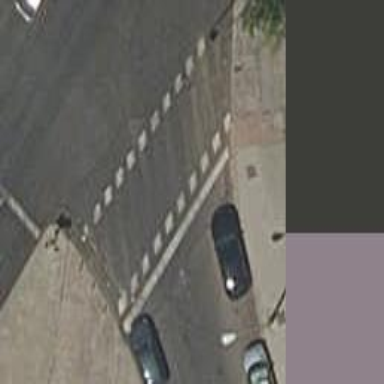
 there are traffic signals and zebra crossing."